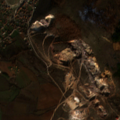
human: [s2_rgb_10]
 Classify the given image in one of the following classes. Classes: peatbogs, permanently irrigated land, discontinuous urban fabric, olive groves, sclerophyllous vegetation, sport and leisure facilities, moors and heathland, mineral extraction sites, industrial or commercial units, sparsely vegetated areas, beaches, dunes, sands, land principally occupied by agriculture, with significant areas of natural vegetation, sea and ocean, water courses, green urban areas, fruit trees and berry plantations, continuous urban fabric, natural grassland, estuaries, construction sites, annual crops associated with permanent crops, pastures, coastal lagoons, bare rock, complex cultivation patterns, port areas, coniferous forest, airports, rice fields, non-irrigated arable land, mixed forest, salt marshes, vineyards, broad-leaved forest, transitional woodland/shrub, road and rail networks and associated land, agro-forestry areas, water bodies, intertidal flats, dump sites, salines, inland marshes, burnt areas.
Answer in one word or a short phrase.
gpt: discontinuous urban fabric, mineral extraction sites, complex cultivation patterns, natural grassland, transitional woodland/shrub